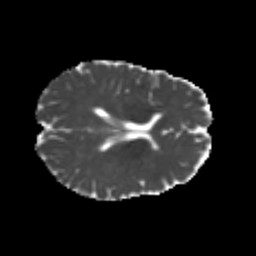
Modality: MD
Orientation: axial
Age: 23
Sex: female
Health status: healthy
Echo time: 0.074 s